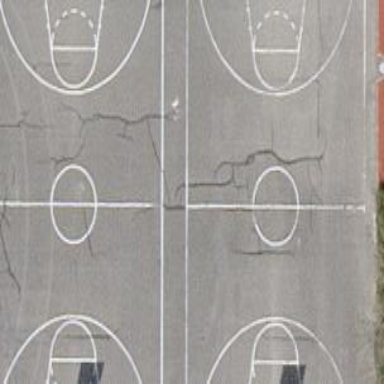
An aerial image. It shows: Basketball court with asphalt surface.